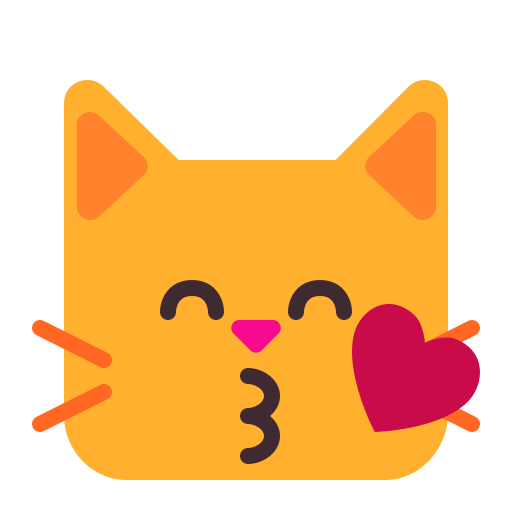
kissing cat flat